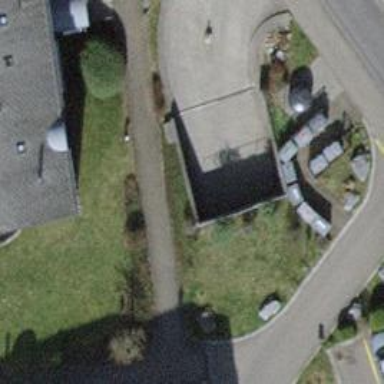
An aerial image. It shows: Parking area with concrete surface.